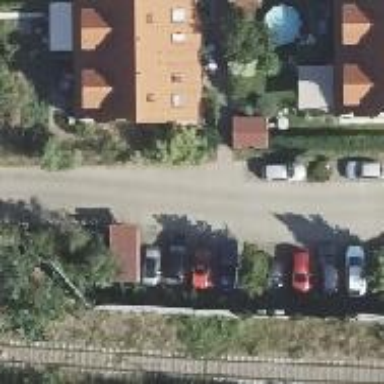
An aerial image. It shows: Living street with street-side parking on the right.